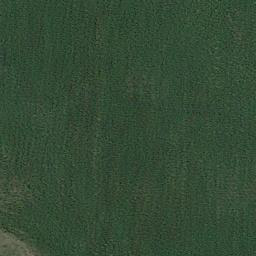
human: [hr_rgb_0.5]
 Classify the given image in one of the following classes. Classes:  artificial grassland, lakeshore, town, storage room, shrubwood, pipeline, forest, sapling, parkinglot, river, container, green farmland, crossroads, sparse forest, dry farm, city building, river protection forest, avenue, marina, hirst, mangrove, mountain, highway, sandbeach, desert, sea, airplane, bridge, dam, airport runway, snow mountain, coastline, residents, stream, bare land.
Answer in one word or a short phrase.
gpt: artificial grassland